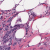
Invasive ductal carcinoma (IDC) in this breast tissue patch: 1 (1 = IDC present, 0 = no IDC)